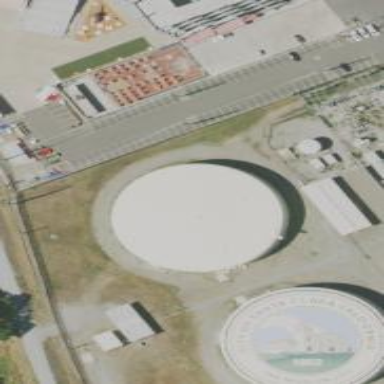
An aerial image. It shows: Building with man-made water storage tank.